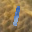
Label: 1